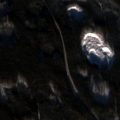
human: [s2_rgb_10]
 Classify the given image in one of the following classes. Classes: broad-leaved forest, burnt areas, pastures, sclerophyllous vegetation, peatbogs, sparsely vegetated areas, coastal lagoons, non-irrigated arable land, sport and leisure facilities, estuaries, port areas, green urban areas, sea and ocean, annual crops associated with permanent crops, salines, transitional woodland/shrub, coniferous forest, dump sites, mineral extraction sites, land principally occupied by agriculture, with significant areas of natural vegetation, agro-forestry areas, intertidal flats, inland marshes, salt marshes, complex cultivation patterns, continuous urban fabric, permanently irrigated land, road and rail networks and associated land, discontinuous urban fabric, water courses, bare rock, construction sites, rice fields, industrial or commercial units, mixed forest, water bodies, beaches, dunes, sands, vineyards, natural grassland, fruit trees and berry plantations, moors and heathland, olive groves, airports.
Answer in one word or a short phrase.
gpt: coniferous forest, mixed forest